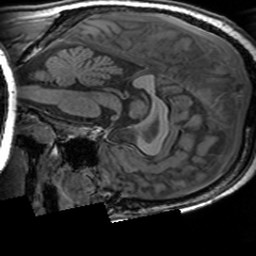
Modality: T1w
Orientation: sagittal
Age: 26
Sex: male
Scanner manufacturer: siemens
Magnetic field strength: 3 T
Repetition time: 1.63 s
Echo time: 0.00311 s